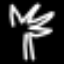
Label: palm tree